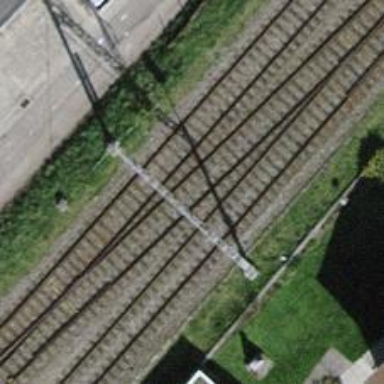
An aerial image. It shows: Single-track electrified railway siding with contact line for service.